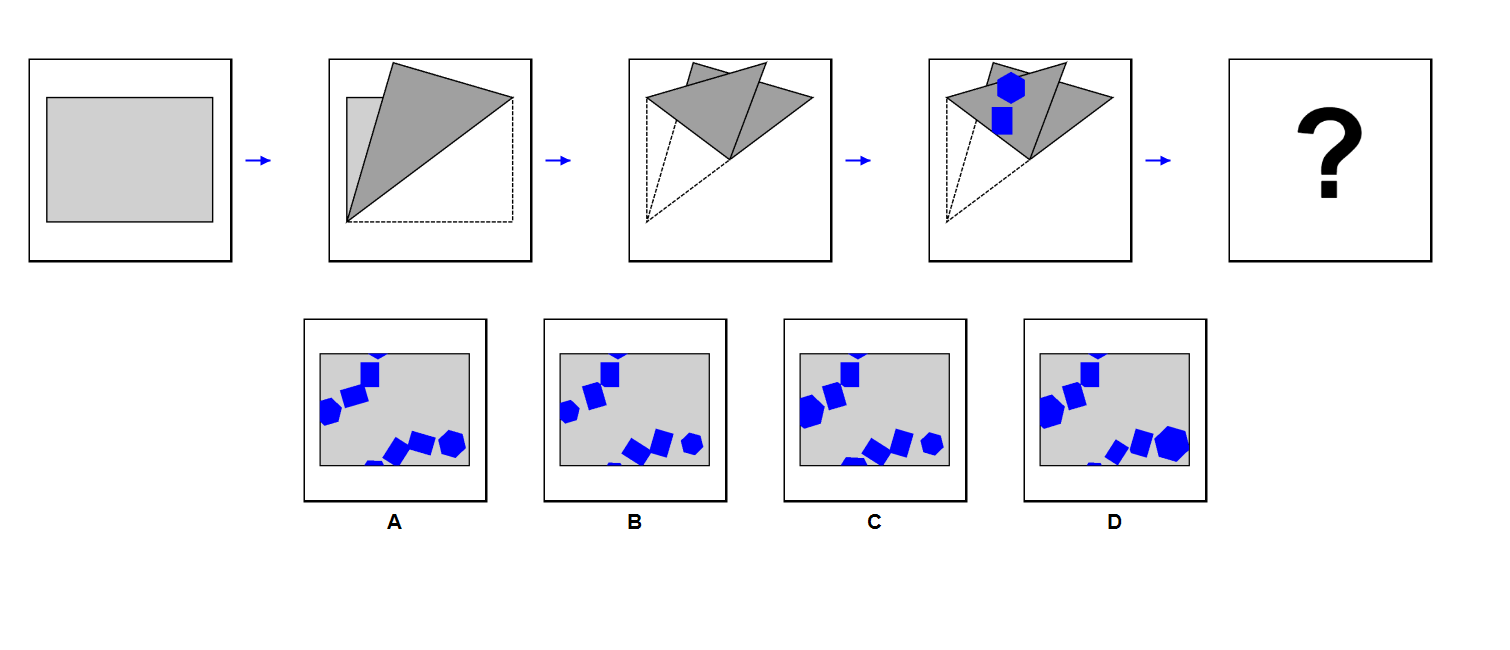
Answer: A